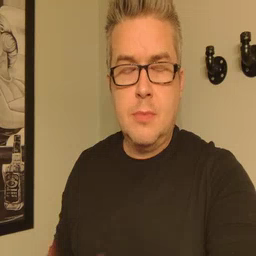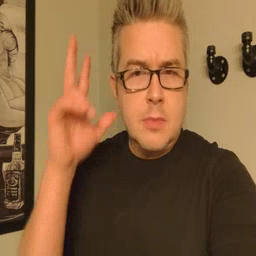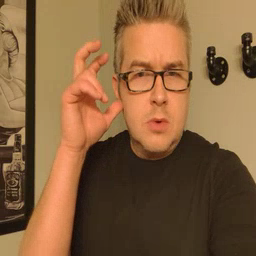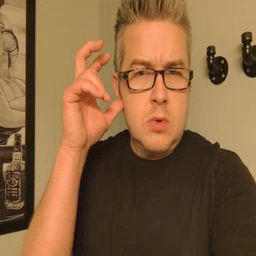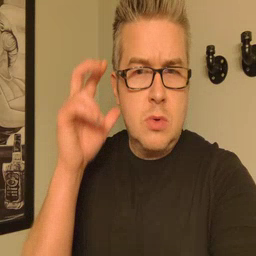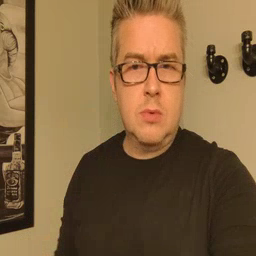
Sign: hear